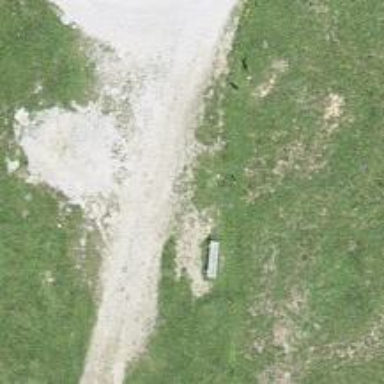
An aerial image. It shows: Bench.